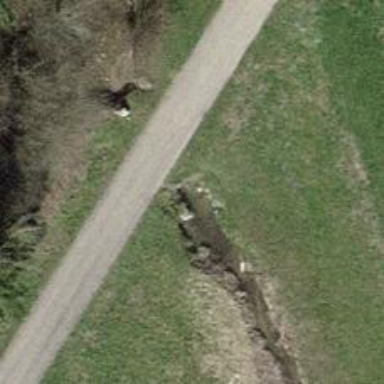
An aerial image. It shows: Culvert tunnel passing through ditch.